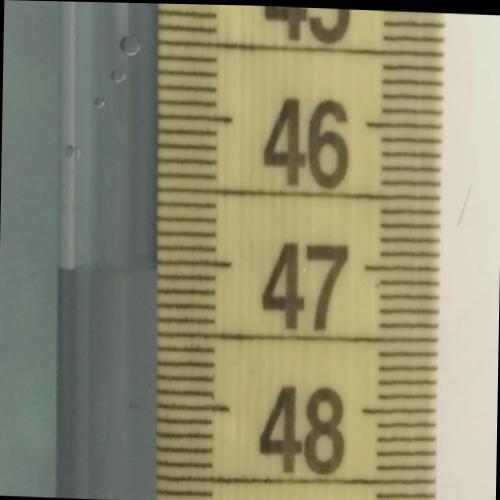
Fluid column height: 47.0 cm